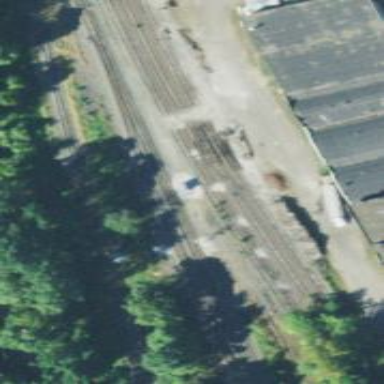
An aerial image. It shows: Abandoned railway.